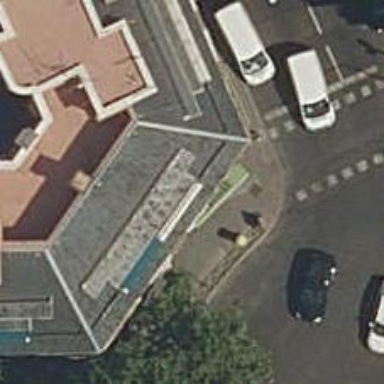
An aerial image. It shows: Café.